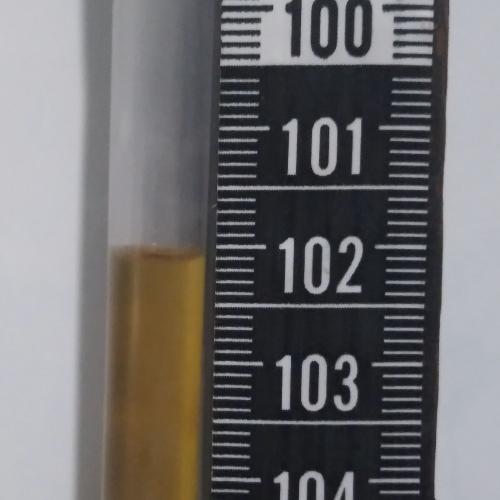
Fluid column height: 102.1 cm